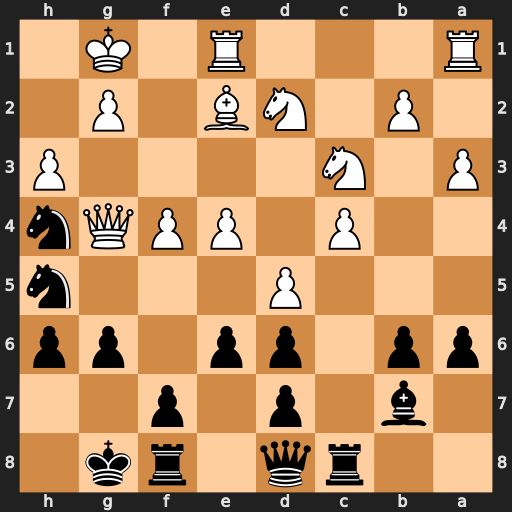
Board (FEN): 2rq1rk1/1b1p1p2/pp1pp1pp/3P3n/2P1PPQn/P1N4P/1P1NB1P1/R3R1K1
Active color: b
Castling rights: -
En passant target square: -
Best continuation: f5 exf5 exf5